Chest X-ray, AP view. Patient: 58 years old, sex F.
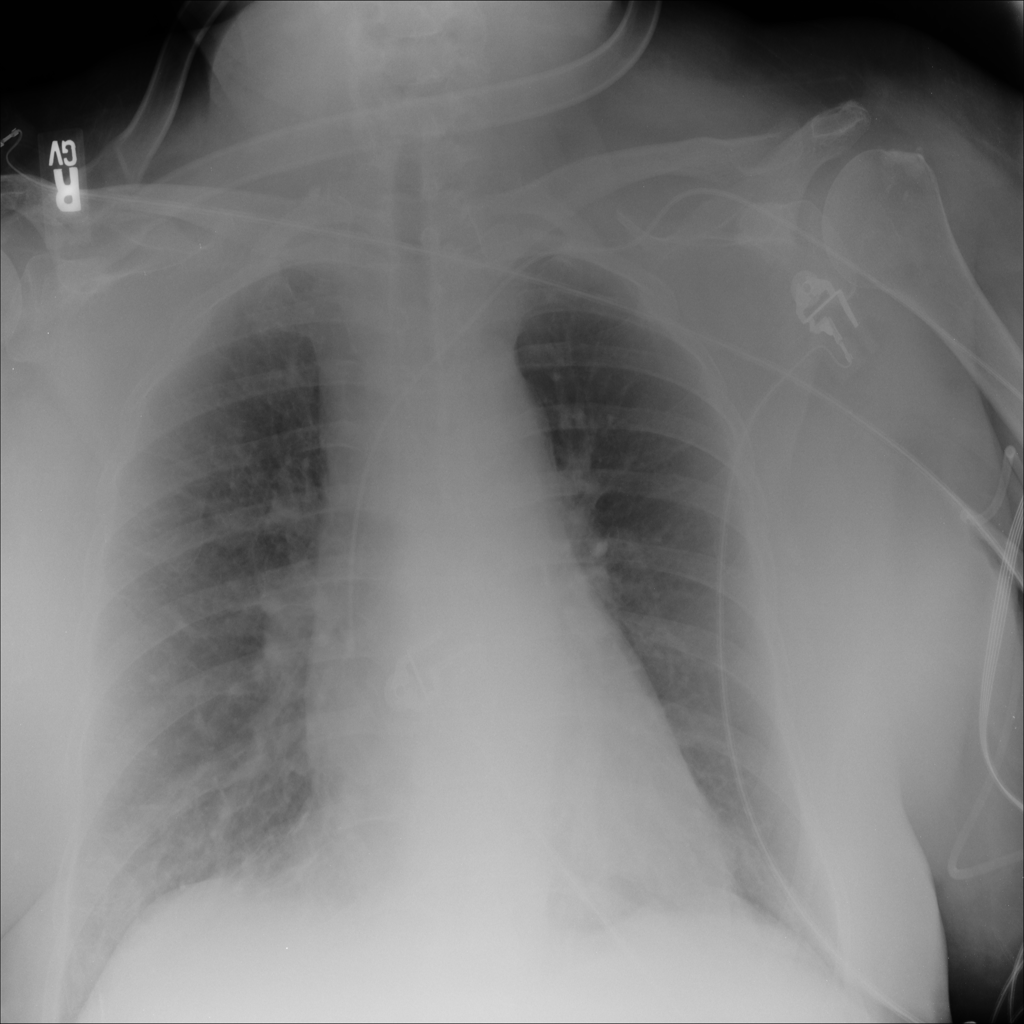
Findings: Infiltration